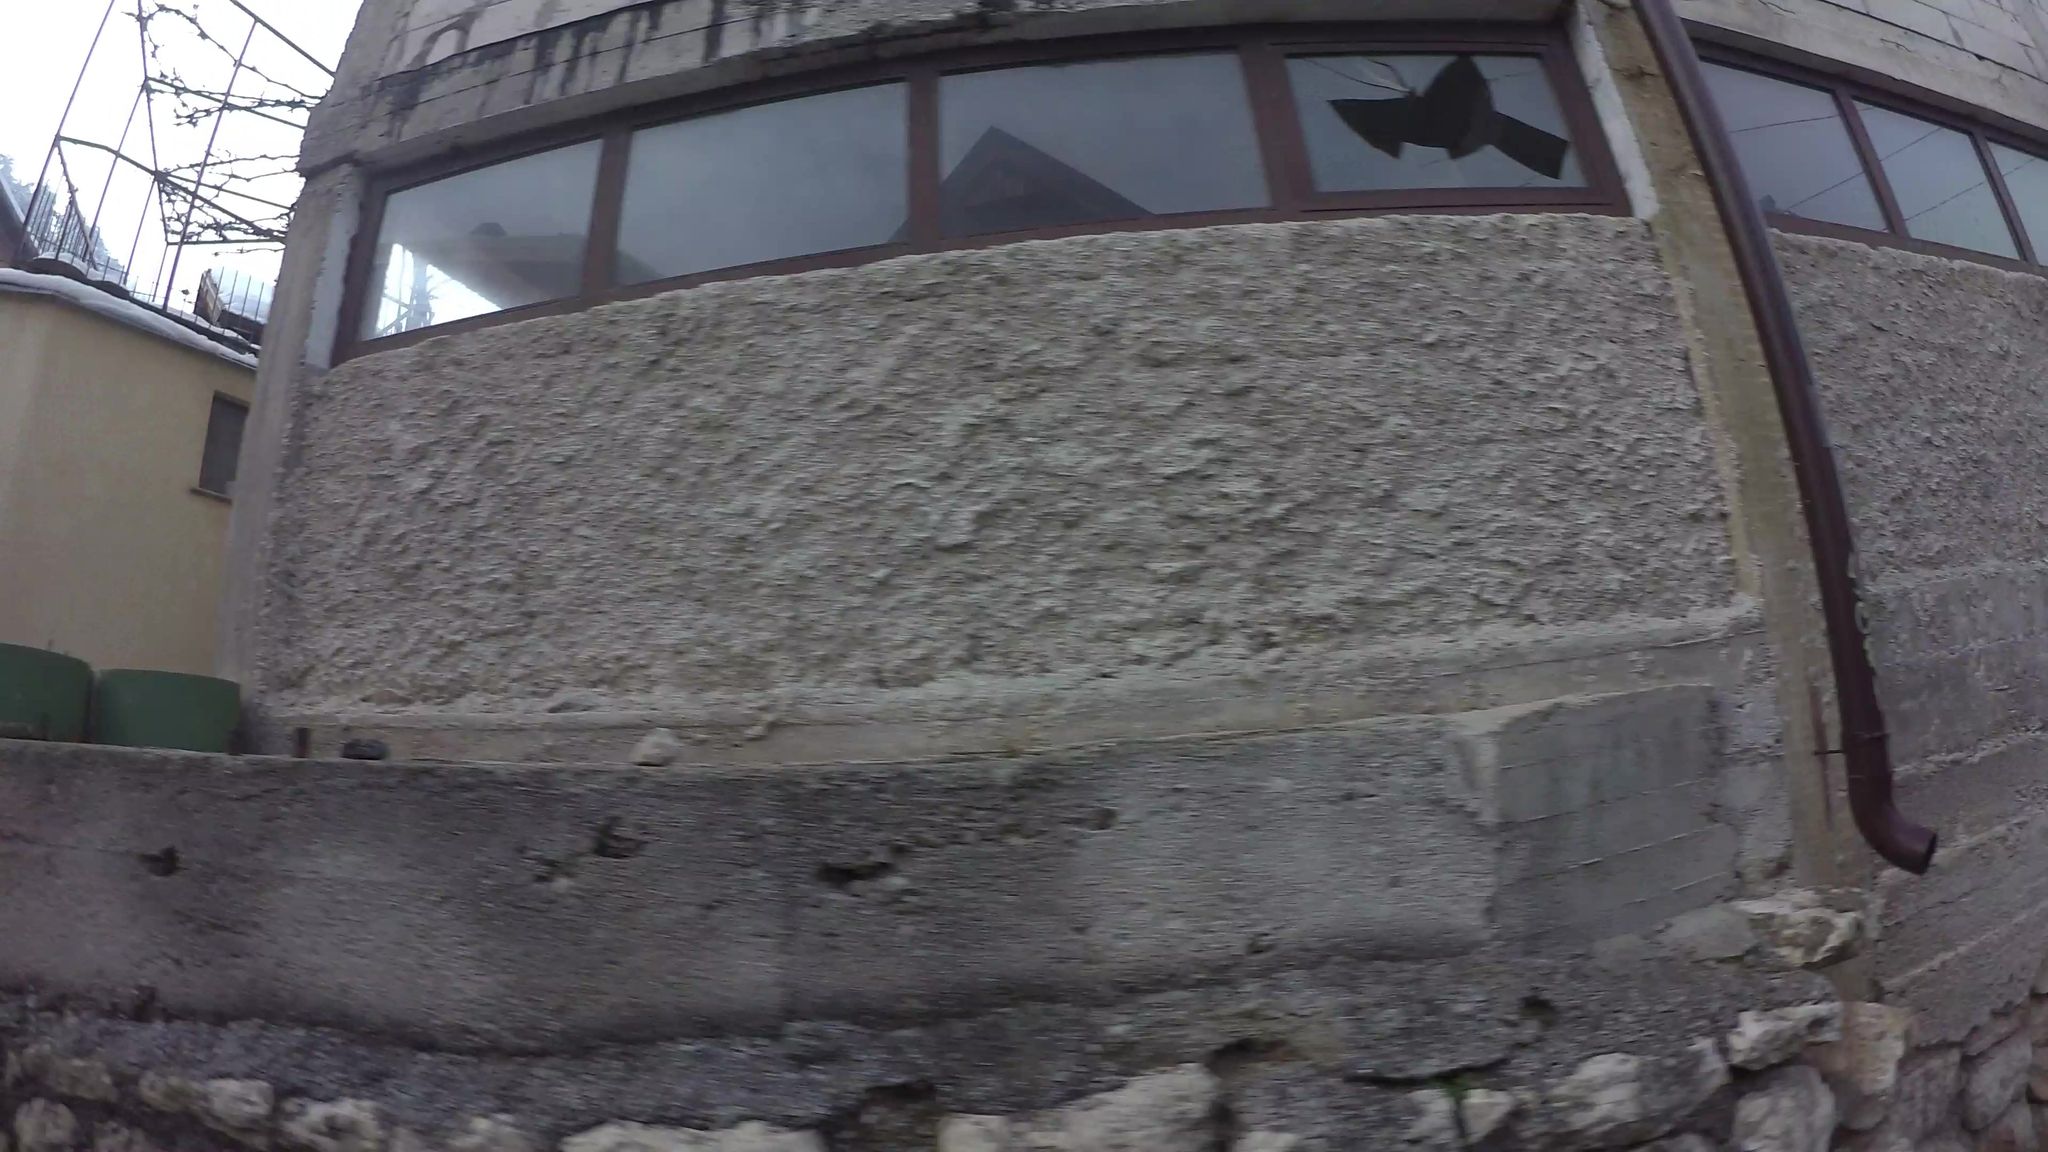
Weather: snowy
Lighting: day
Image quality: slightly poor
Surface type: walking surface
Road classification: steps, living_street
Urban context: urban centre
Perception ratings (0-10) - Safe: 0.19, Lively: 2.56, Beautiful: 6.19, Boring: 4.5, Depressing: 5.88, Wealthy: 5.26